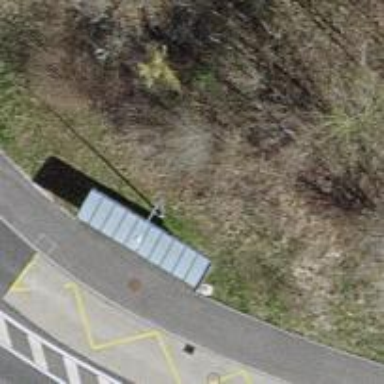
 serving as platform for public transportation."